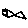
Label: fish